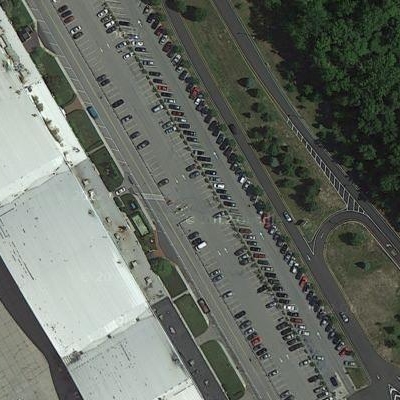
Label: Parking